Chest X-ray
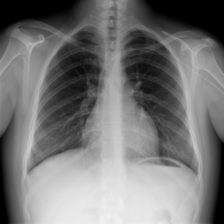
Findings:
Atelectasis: negative
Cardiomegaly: negative
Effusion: negative
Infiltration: negative
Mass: negative
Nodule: negative
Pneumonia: negative
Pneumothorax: negative
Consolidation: negative
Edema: negative
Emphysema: negative
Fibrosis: negative
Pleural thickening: negative
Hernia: negative